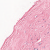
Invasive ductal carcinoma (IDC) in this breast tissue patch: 1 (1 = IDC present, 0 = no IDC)